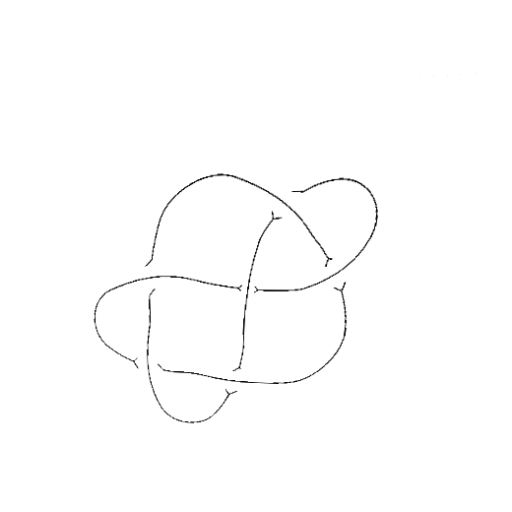
Crossing number: 6